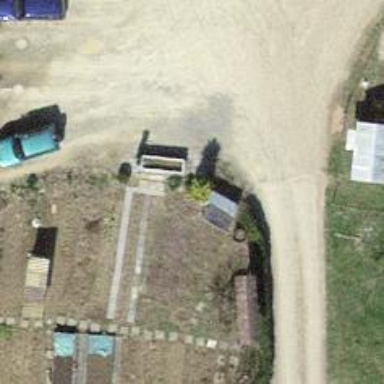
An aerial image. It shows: Farm shop.